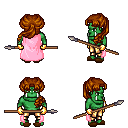
a pixel art fantasy rpg character, male body template, orc, green skin, pink cape, gold greaves, brunette princess hairstyle, gold gloves, brown slippers, spear, four views (front, back, left, right), 2x2 character sprite sheet, small pixel art, hard edges, no anti-aliasing